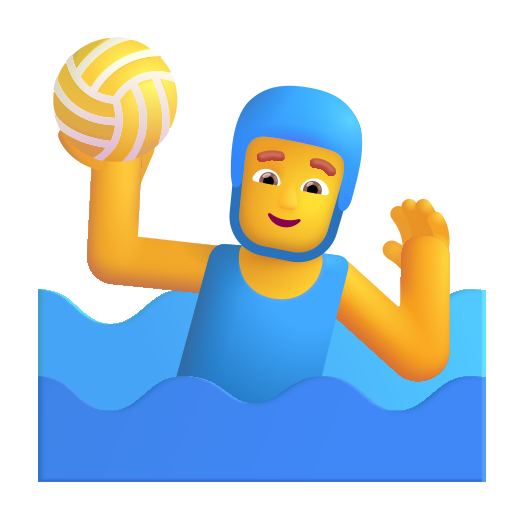
man playing water polo color default